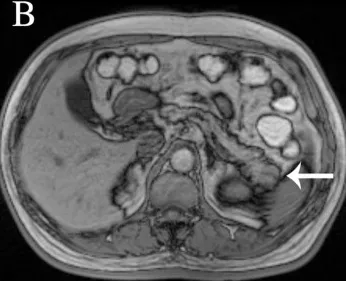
The out-of-phase MRI imaging.
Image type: radiology (mri)